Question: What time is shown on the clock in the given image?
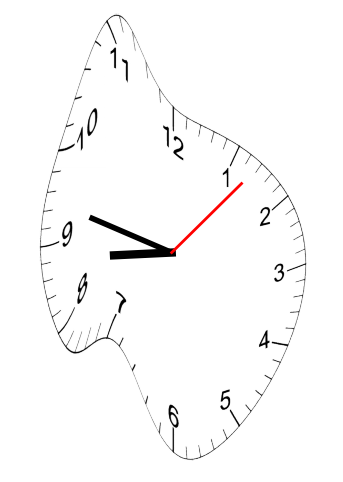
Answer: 08:47:07